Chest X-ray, AP view. Patient: 56 years old, sex M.
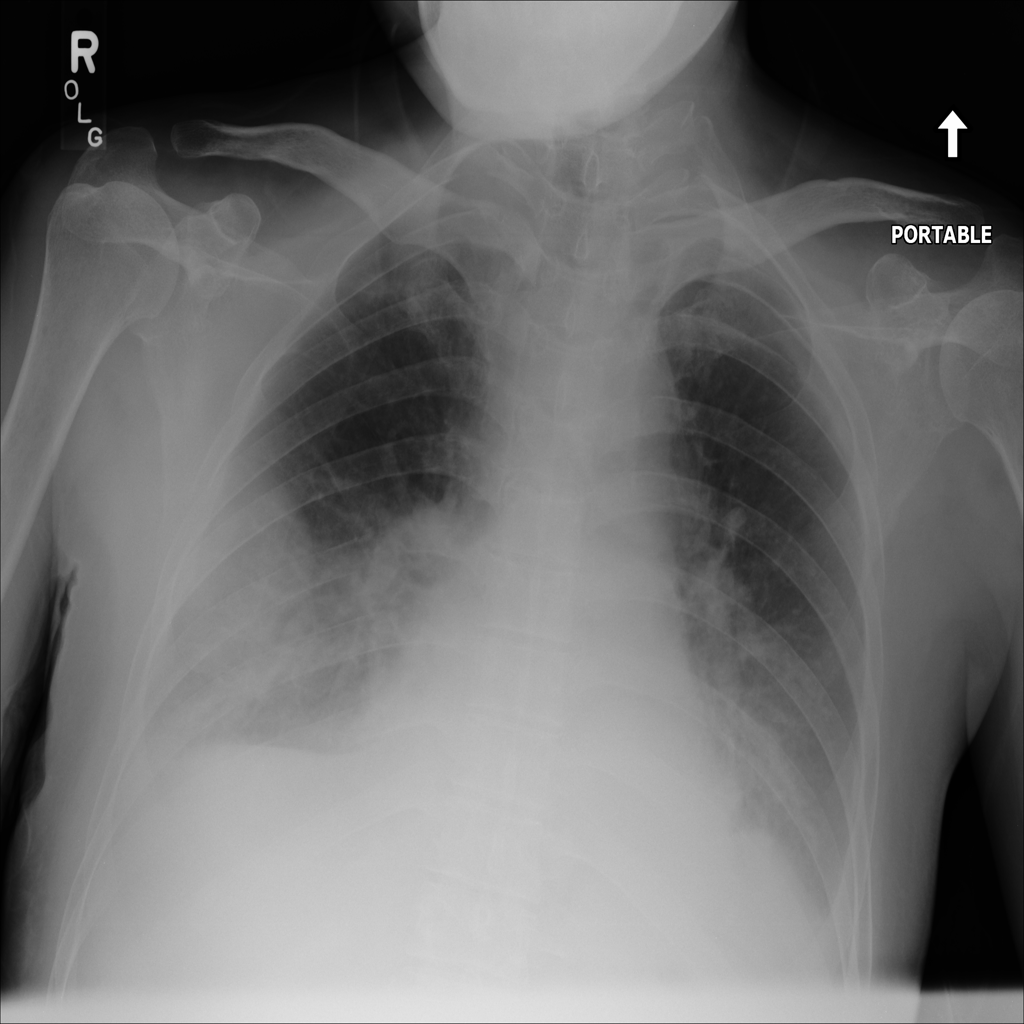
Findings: Atelectasis, Edema, Effusion, Infiltration, Pneumonia